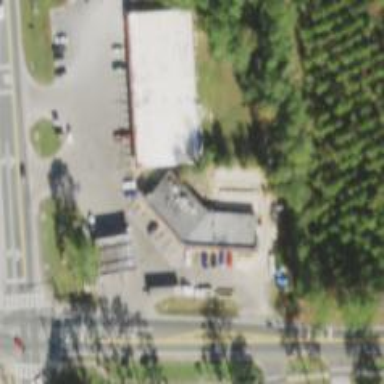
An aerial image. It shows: Convenience shop.